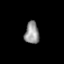
Tissue: prostate
Cell type: T cells
Senescence score: 0.7147
Nuclear area (px): 311
Mean DAPI intensity: 147.733